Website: home-depot
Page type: delivery-shipping
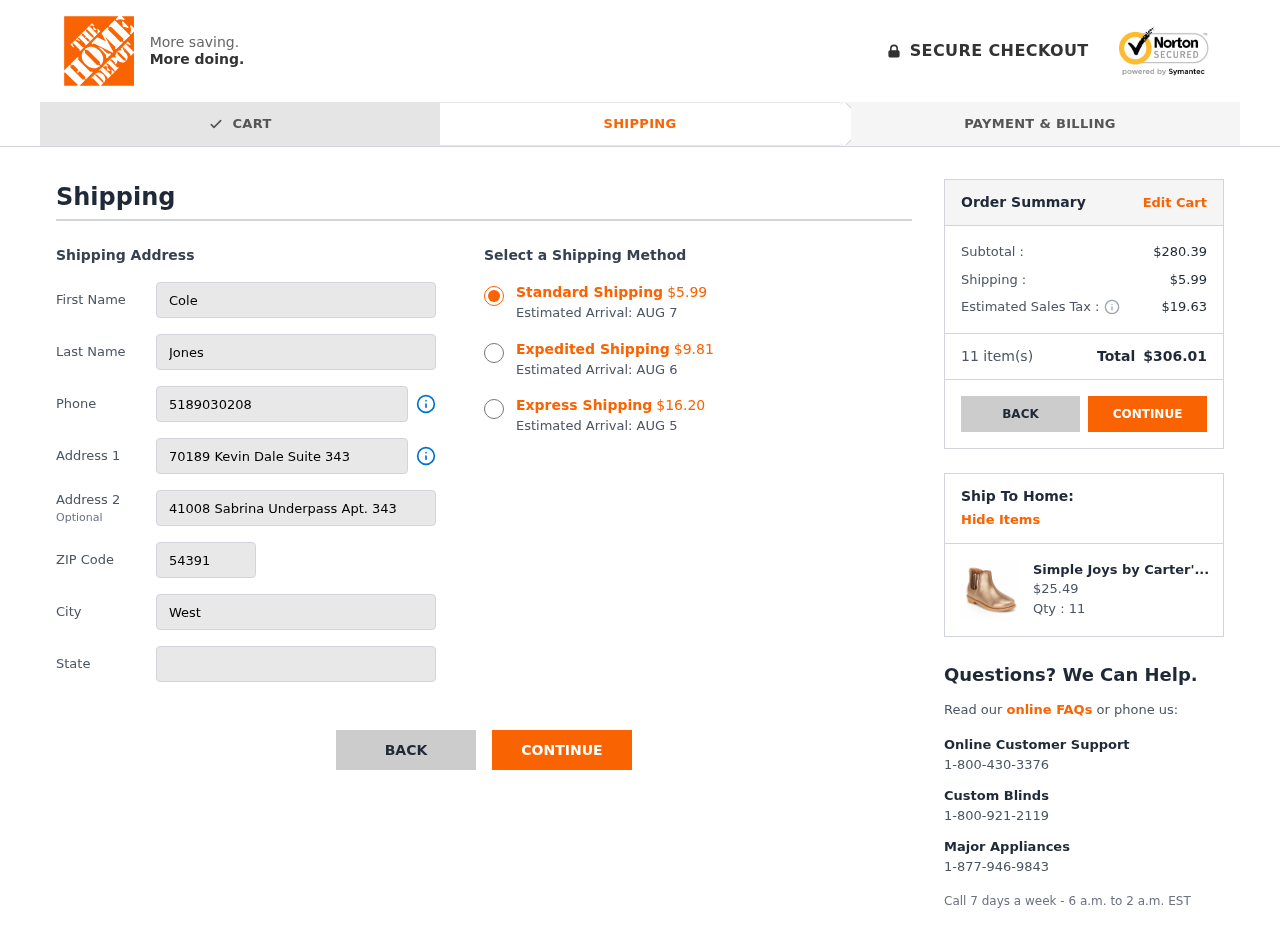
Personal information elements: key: PII_CITY
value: West William
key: PII_FIRSTNAME
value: Cole
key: PII_LASTNAME
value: Jones
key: PII_PHONE
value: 5189030208
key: PII_POSTCODE
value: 54391
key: PII_STATE
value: Illinois
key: PII_STREET
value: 70189 Kevin Dale Suite 343
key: PII_STREET2
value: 41008 Sabrina Underpass Apt. 343
Product elements: key: PRODUCT1_NAME
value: Simple Joys by Carter's Baby Girls' Ella Bootie Chelsea Boot, Tan, 6 M US Toddler
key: PRODUCT1_PRICE
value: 25.49
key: PRODUCT1_QUANTITY
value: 11
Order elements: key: ORDER_SHIPPING_COST_STANDARD
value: $5.99
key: ORDER_DELIVERY_DATE
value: AUG 7
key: ORDER_SHIPPING_COST_EXPEDITED
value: $9.81
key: ORDER_DELIVERY_DATE_EXPEDITED
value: AUG 6
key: ORDER_SHIPPING_COST_EXPRESS
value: $16.20
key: ORDER_DELIVERY_DATE_EXPRESS
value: AUG 5
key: ORDER_SUBTOTAL
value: $280.39
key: ORDER_SHIPPING_COST
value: $5.99
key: ORDER_TAX
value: $19.63
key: ORDER_NUM_ITEMS
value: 11
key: ORDER_TOTAL
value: $306.01